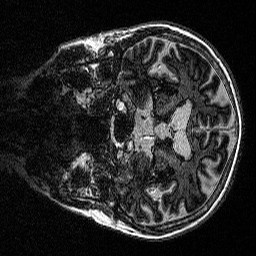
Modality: MP2RAGE
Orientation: coronal
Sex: female
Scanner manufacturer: siemens
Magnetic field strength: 3 T
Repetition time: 5 s
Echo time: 0.00292 s